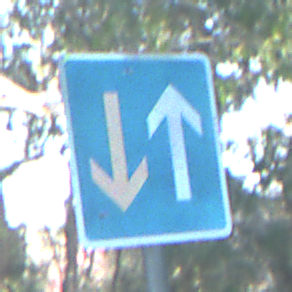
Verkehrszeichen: VorrangVorGegenverkehr
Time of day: MorningAfternoon
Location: Outdoor (Nature)
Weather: Clear
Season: NotSpecified
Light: Natural